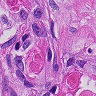
Metastatic tissue present: yes